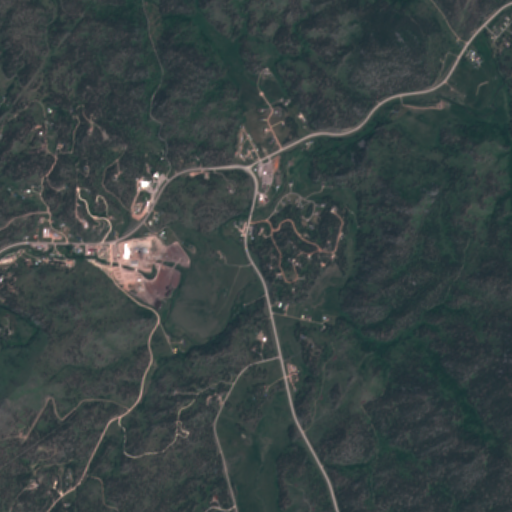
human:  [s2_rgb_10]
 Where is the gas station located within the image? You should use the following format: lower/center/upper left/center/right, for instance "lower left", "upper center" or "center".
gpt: The gas station is located in the upper center of the image.
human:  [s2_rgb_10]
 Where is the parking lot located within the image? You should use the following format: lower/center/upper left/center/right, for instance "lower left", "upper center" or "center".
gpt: The parking lot is located in the center left of the image.
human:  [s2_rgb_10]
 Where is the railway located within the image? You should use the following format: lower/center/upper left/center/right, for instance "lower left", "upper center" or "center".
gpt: The railway is located in the lower left of the image.
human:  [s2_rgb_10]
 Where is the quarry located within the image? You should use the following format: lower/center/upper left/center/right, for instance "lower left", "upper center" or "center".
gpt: There is no quarry in the image.